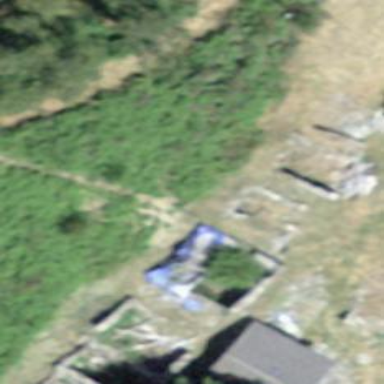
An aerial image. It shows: Ruins of building.